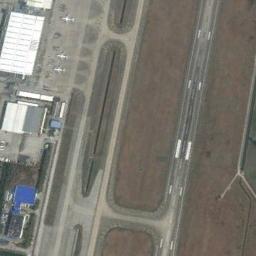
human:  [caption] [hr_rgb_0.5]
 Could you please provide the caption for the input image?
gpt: The runway is on the bare land next to the airport and some planes .

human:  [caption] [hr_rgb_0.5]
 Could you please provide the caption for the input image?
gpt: There are many buildings of different shapes beside the runway .

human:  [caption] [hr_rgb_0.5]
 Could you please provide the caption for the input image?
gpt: There is brown bare ground next to the runway  There are white short and thick signs on the runway  There are many buildings next to the runway  Many planes are parked in the open space beside the buildings .

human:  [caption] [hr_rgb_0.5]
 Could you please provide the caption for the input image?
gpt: The runway goes through the clearing and some buildings are next to the runway .

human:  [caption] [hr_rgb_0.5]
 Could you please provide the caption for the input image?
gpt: There are some buildings beside the runway .